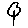
Label: tree